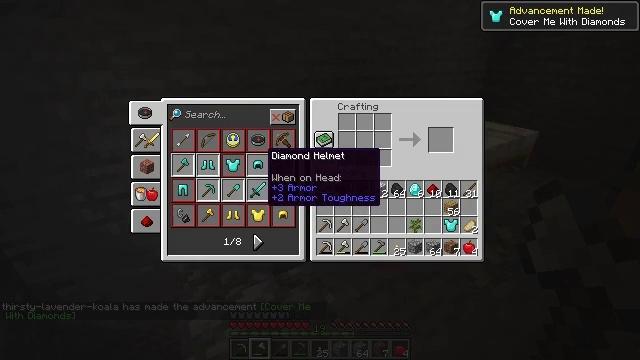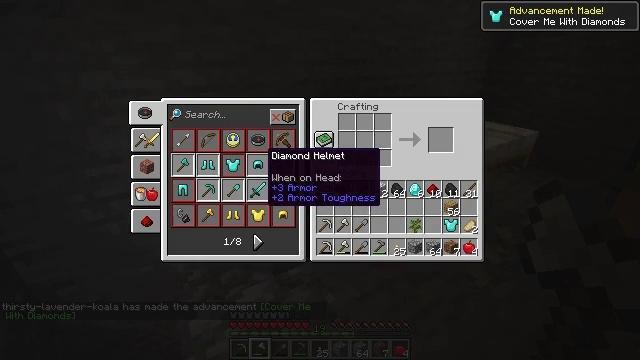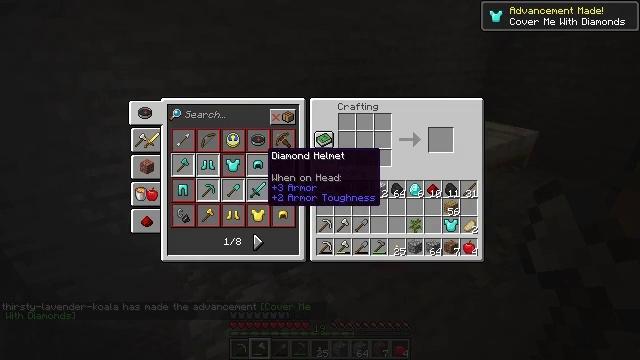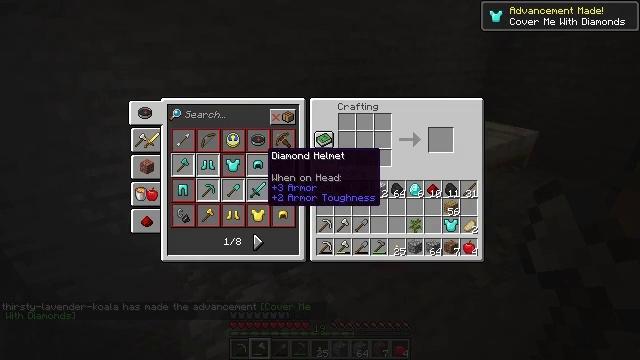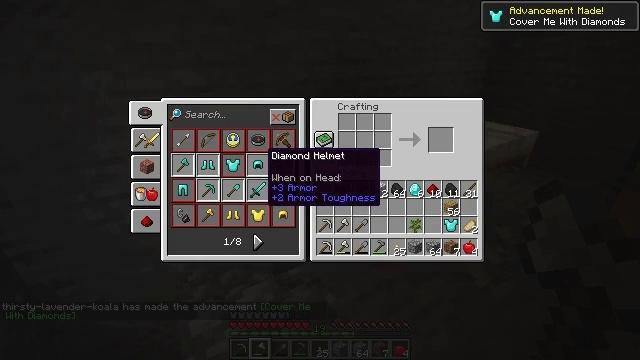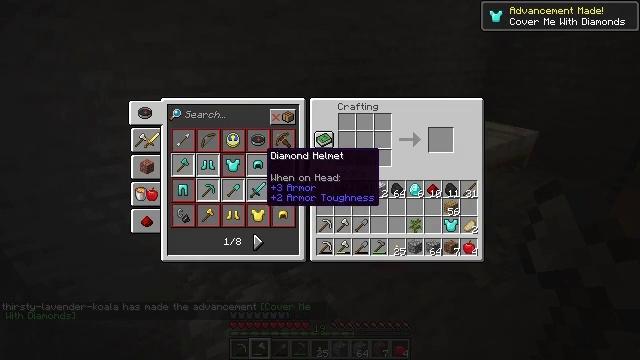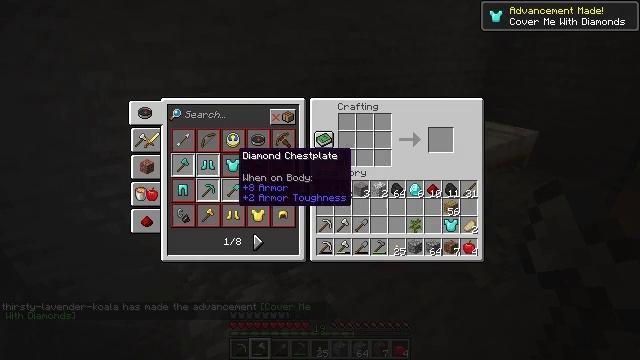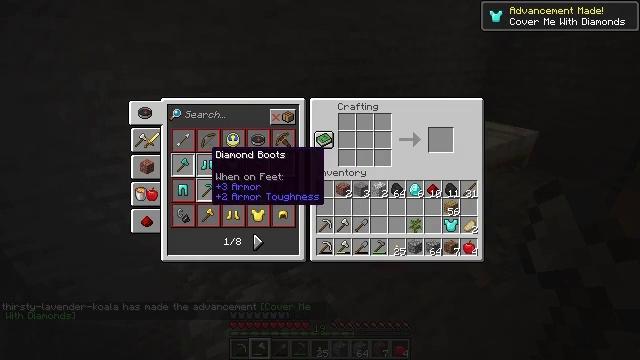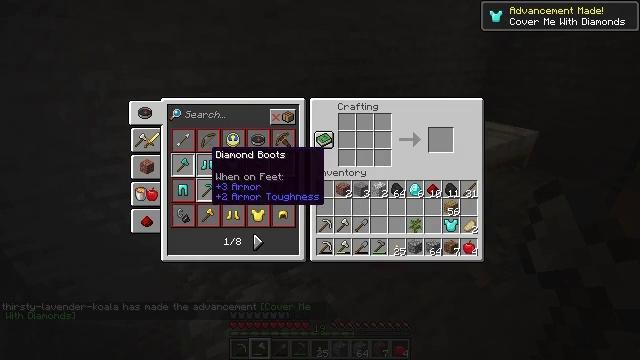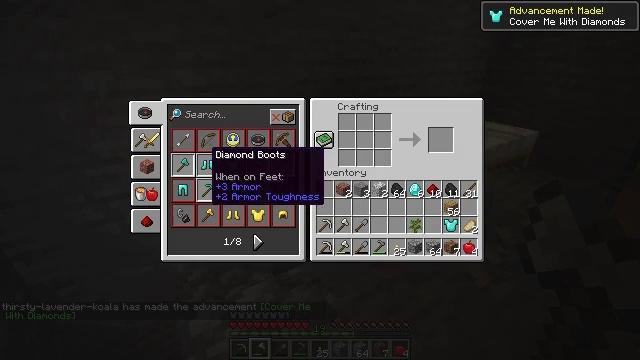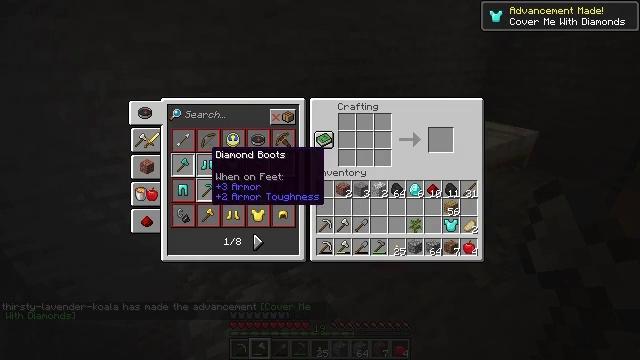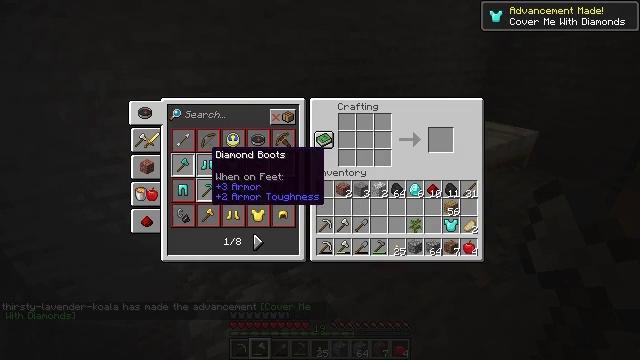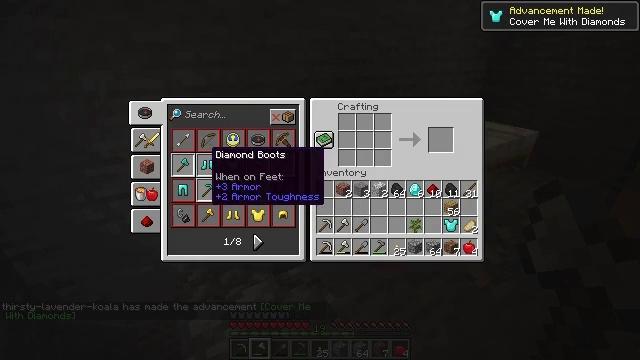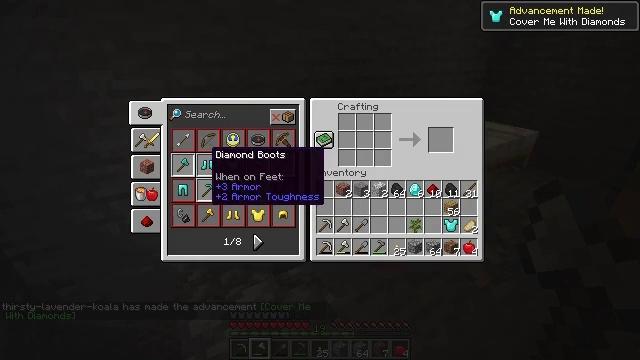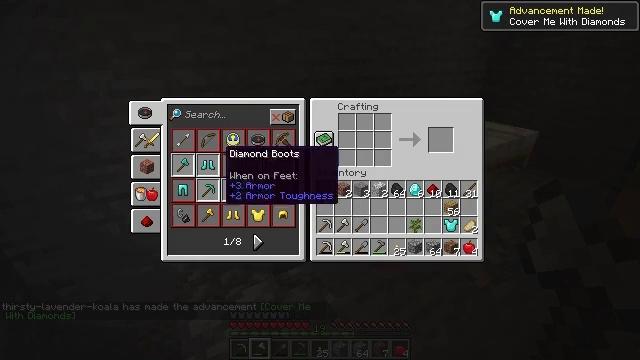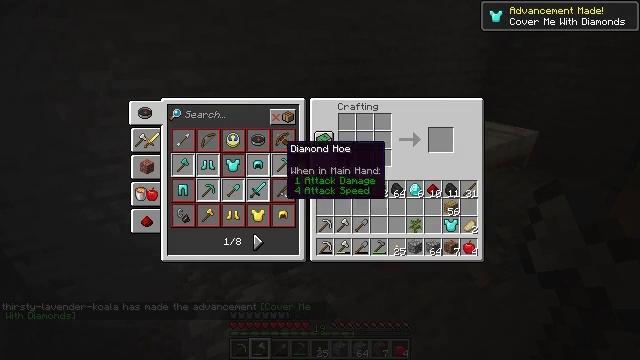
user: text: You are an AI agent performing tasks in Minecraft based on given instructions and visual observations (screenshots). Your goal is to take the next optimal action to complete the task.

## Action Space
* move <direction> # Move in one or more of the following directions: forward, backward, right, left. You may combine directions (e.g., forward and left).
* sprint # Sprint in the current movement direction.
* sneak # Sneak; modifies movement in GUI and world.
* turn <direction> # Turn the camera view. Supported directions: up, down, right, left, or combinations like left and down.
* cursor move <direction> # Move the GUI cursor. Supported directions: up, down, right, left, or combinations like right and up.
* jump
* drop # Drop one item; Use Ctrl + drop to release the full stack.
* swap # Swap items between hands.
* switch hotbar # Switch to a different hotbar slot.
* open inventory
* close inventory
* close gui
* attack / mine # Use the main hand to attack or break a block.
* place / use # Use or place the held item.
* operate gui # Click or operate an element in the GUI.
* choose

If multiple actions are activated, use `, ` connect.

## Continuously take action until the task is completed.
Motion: motion action
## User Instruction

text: Make diamond boots in the crafting table.
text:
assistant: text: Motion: no_op
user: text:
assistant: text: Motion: no_op
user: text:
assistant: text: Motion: no_op
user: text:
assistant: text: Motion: no_op
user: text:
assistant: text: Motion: no_op
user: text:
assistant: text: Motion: cursor move left
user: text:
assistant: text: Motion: cursor move left
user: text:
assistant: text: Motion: no_op
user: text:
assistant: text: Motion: no_op
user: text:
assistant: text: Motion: no_op
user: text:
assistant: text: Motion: no_op
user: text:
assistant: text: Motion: operate gui
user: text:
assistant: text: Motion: operate gui
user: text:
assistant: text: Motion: cursor move right
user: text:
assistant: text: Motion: cursor move right
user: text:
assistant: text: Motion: cursor move right
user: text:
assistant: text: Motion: cursor move right
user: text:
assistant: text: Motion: cursor move right
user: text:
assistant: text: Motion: no_op
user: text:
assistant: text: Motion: sneak, cursor move right
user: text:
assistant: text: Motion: sneak
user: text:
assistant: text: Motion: sneak
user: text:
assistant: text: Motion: sneak
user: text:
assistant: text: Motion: sneak, cursor move left
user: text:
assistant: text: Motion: sneak, cursor move left
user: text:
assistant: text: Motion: sneak
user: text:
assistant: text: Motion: sneak
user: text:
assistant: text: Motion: sneak
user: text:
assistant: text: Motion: sneak
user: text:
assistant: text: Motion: sneak, choose